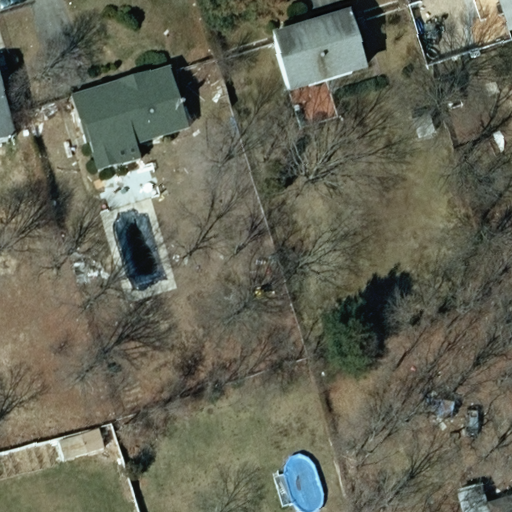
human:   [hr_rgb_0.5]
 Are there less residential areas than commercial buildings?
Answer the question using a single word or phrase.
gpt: no

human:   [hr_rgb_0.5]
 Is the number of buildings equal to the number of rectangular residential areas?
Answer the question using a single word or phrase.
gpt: no

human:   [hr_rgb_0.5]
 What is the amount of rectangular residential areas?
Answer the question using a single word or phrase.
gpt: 1

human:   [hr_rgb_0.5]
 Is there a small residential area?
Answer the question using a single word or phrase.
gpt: no

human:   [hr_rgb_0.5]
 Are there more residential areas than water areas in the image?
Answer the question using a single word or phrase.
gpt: yes

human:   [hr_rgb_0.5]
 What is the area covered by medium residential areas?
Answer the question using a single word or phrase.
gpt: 0m2

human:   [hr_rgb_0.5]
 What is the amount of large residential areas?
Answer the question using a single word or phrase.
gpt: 1

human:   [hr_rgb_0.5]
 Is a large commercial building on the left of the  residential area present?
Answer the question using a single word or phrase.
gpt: no

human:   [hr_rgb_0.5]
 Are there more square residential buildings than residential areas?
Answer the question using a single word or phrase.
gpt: no

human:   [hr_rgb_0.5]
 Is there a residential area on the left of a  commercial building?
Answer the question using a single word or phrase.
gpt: no

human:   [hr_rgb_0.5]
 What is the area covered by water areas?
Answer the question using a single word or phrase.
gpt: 0m2

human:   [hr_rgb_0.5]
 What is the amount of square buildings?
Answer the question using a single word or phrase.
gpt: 0

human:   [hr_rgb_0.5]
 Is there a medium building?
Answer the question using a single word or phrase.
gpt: yes

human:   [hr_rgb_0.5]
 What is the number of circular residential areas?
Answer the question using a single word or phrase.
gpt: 0

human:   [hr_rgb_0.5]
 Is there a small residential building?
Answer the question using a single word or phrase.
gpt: yes

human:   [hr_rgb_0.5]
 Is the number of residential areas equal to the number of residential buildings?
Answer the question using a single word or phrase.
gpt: no

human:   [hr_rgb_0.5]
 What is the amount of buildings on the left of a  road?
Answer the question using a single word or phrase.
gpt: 0

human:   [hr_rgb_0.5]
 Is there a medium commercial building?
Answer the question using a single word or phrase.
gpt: no

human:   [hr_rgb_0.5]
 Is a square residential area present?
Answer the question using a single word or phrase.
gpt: no

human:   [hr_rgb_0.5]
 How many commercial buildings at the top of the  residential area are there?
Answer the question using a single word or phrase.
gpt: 0

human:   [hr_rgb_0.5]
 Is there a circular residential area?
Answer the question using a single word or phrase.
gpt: no

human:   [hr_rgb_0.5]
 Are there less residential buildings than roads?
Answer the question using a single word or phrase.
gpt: no

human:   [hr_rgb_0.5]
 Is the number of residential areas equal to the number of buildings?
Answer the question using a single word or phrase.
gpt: no

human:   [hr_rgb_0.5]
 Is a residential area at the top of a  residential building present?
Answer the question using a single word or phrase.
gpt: yes

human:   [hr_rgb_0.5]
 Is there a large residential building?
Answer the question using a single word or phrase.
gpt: no

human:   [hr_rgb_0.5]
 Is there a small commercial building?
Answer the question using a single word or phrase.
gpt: no

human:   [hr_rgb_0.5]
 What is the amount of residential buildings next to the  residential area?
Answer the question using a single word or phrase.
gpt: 5

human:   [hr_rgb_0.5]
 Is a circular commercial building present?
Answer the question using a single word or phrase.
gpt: no

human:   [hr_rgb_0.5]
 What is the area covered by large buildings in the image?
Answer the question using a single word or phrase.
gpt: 0m2

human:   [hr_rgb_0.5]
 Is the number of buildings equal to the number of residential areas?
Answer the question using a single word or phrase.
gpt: no

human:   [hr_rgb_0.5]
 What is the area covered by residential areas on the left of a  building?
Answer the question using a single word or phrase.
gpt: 0m2

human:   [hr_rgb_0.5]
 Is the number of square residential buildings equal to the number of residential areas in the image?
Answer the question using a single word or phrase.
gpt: no

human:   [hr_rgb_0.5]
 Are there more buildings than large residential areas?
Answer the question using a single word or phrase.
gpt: yes

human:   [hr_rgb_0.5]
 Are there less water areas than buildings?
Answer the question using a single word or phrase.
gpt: yes

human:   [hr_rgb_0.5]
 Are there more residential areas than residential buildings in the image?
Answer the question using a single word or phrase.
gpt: no

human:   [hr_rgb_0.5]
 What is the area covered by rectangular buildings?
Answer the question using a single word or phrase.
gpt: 703m2

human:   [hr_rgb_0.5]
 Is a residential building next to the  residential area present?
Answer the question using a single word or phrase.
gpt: yes